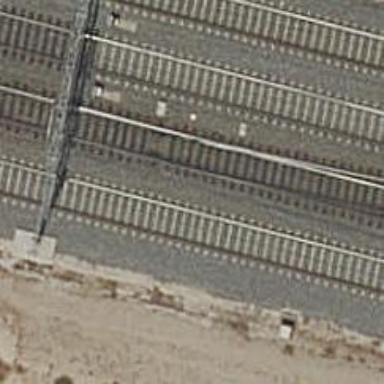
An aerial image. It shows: Railway with electrified contact lines.